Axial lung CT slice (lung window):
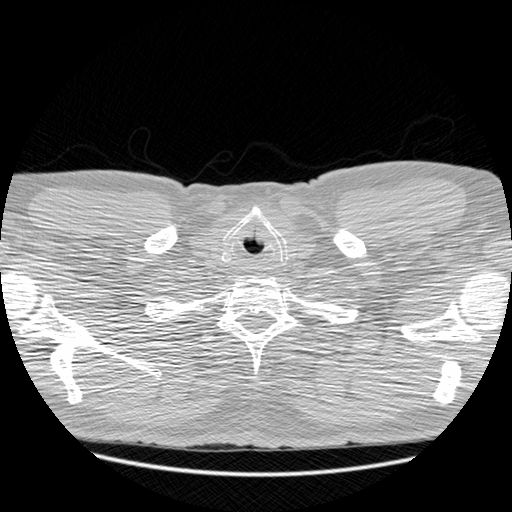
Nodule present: no